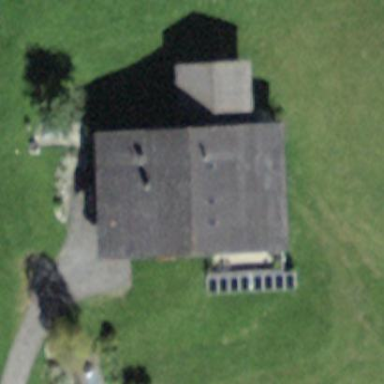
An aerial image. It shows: Farm building.